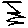
Label: zigzag